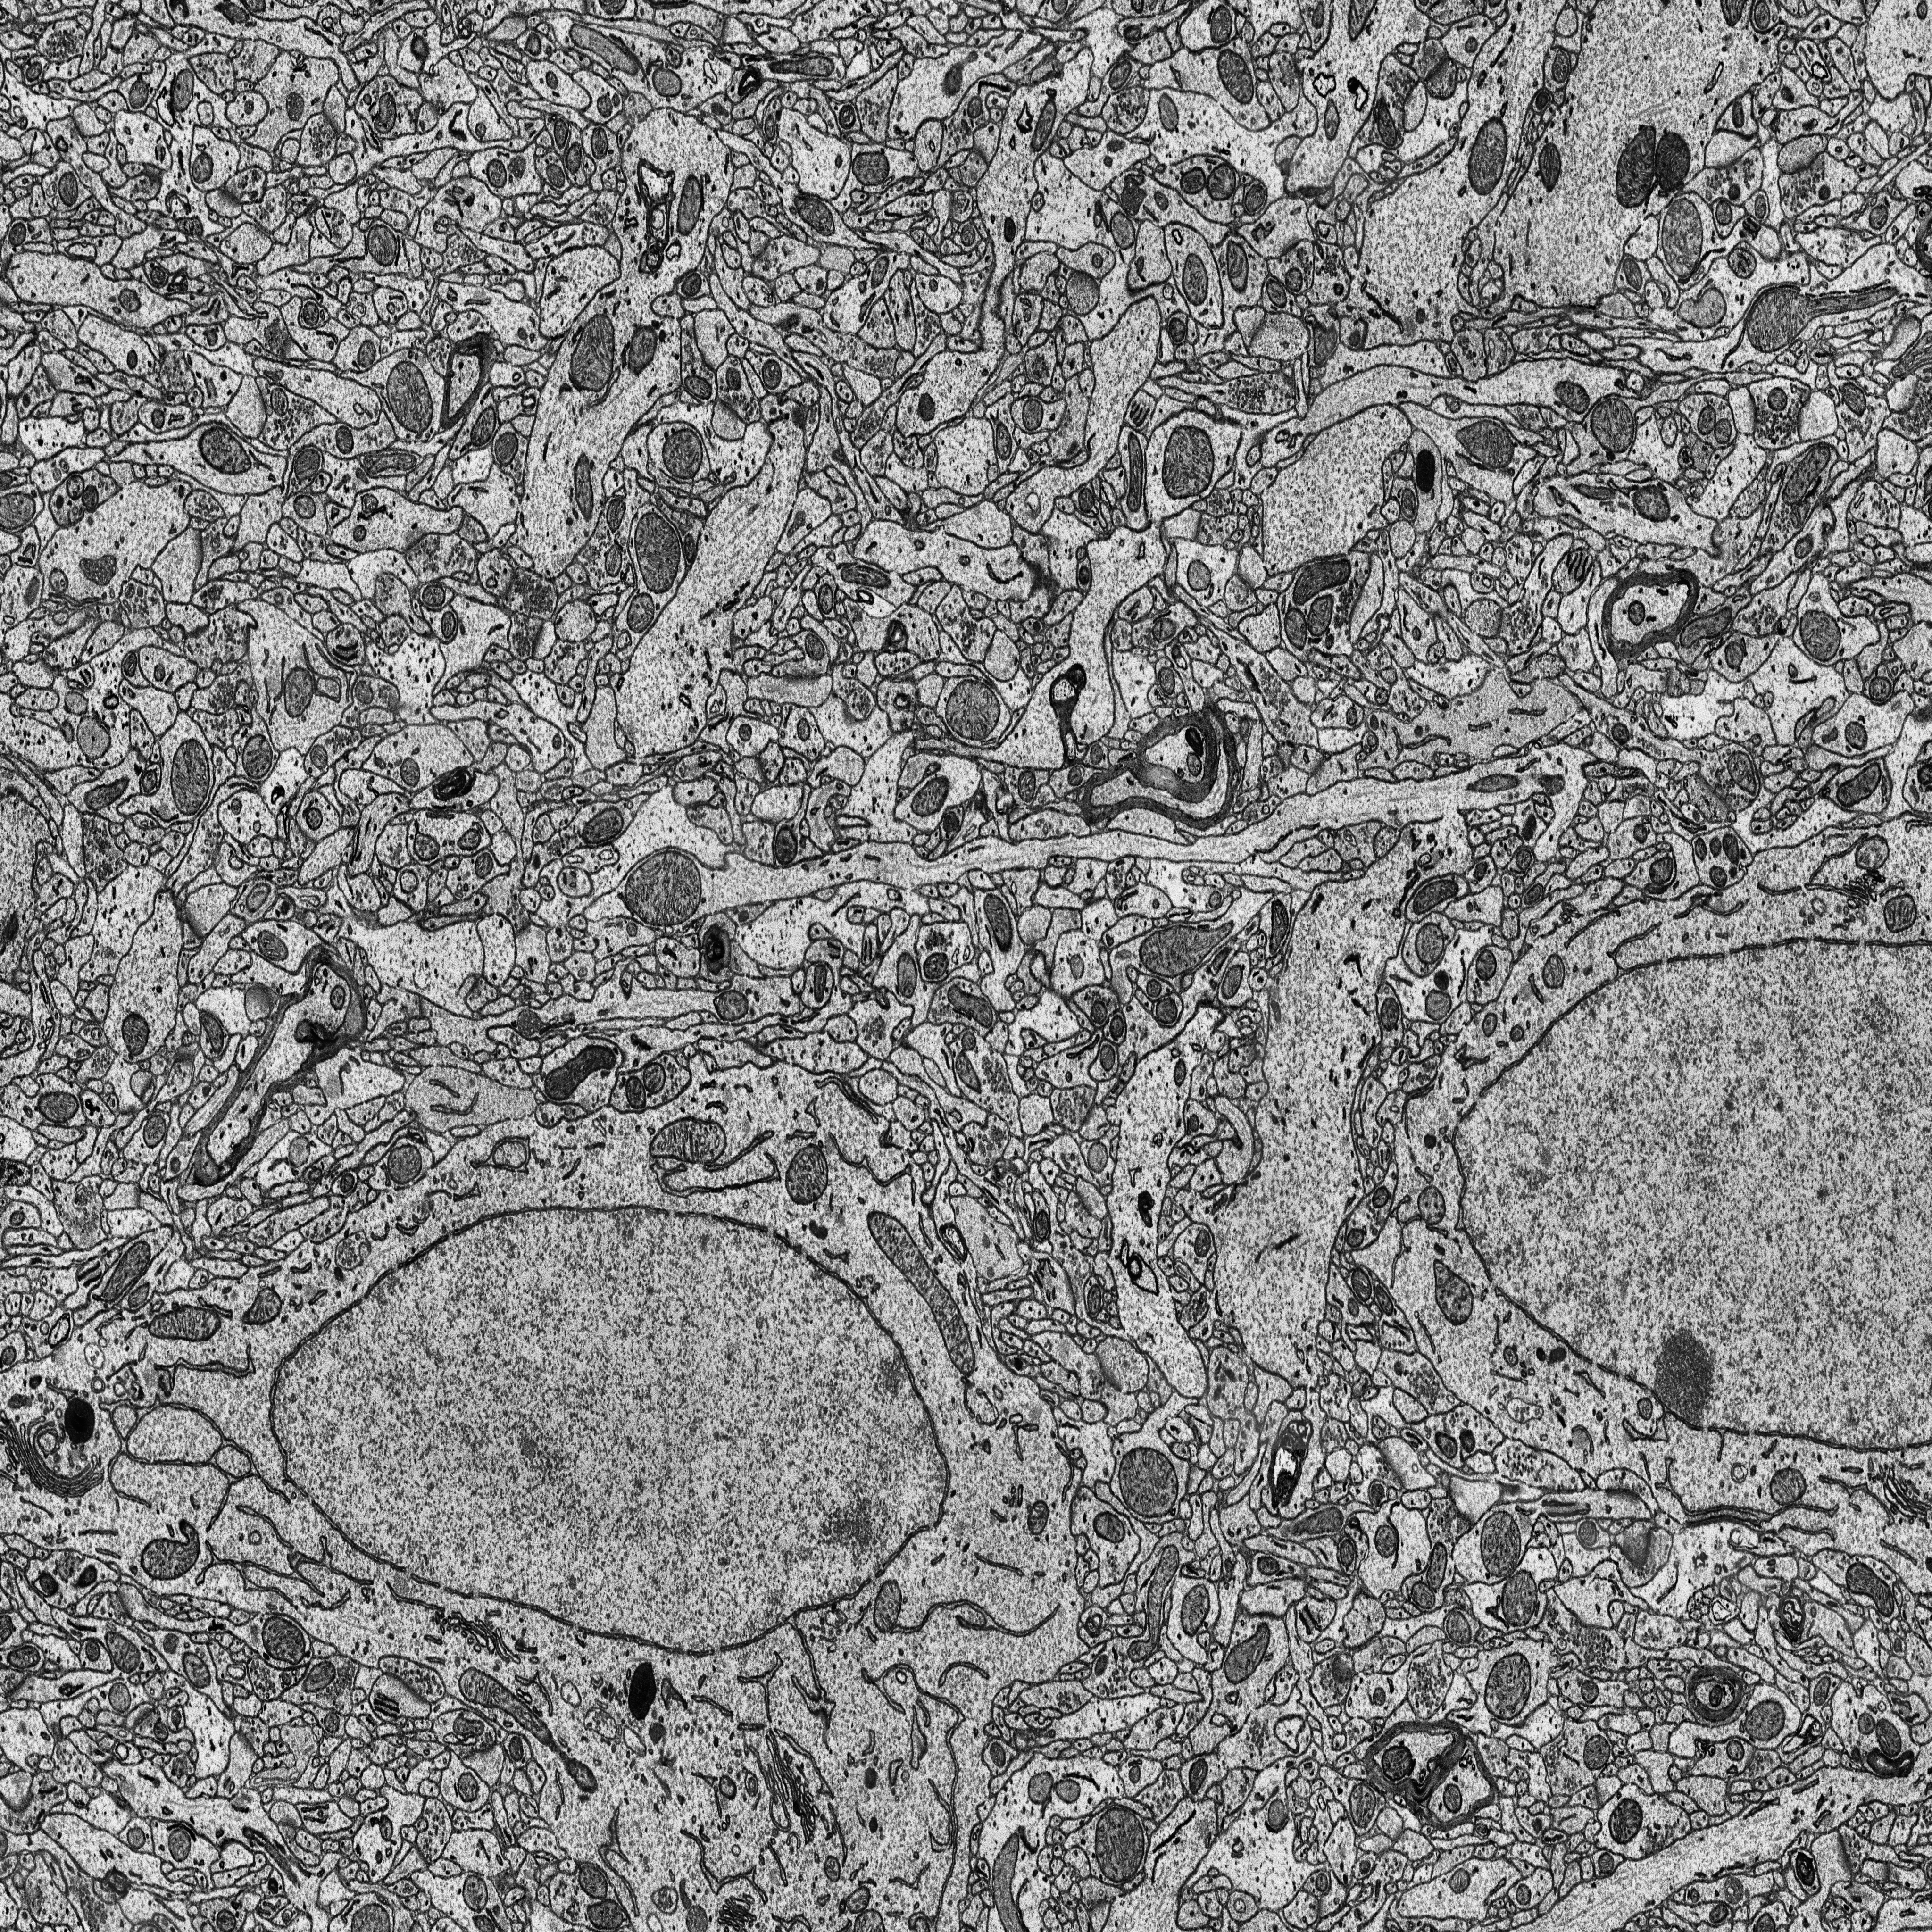
Electron microscopy slice of rat cortex tissue
Slice depth (z): 248
Mitochondria instances in slice: 388